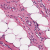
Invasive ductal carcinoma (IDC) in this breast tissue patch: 0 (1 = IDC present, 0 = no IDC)